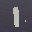
Label: 1